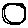
Label: circle